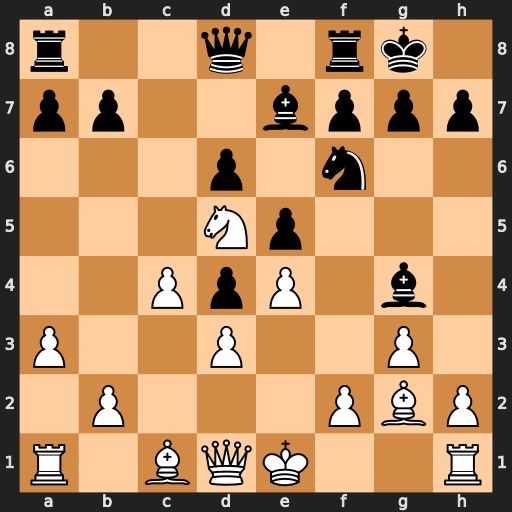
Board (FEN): r2q1rk1/pp2bppp/3p1n2/3Np3/2PpP1b1/P2P2P1/1P3PBP/R1BQK2R
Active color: w
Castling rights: KQ
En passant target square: -
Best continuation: Nxf6+ Bxf6 Qxg4